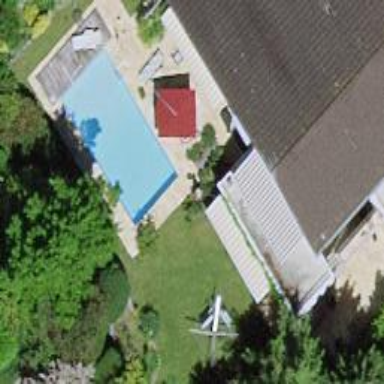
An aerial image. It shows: Swimming pool located in leisure land.